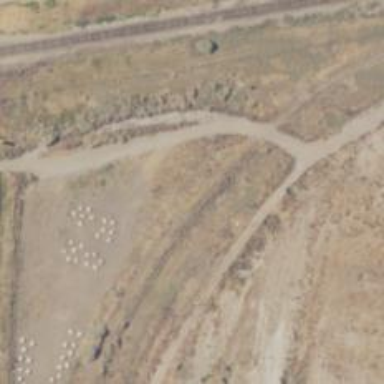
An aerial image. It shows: Abandoned railway.